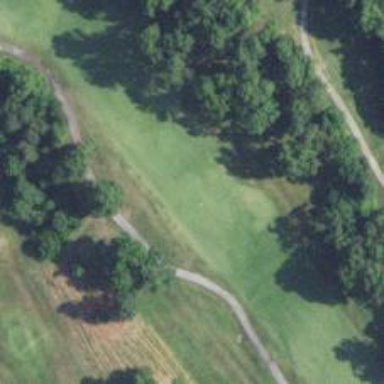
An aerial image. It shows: Golf hole.